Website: walmart
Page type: account-selection
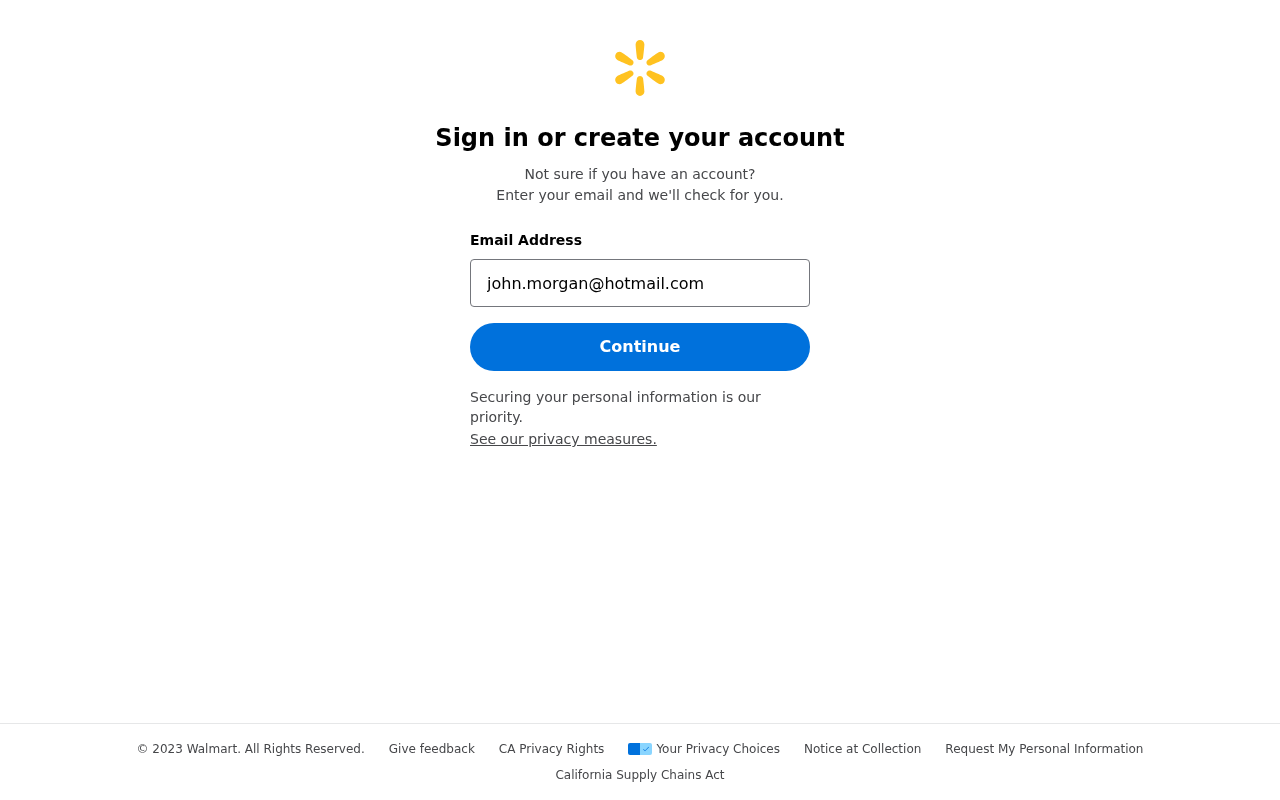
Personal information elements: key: PII_EMAIL
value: john.morgan@hotmail.com